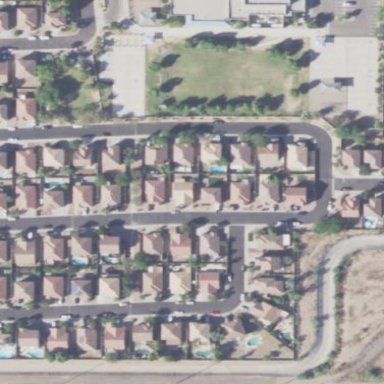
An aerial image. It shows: Residential area within neighborhood.